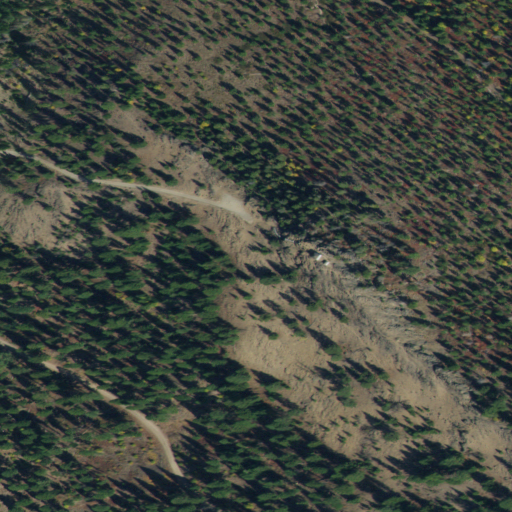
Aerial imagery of mountain in Idaho named Granite Mountain containing evergreen forest and shrub